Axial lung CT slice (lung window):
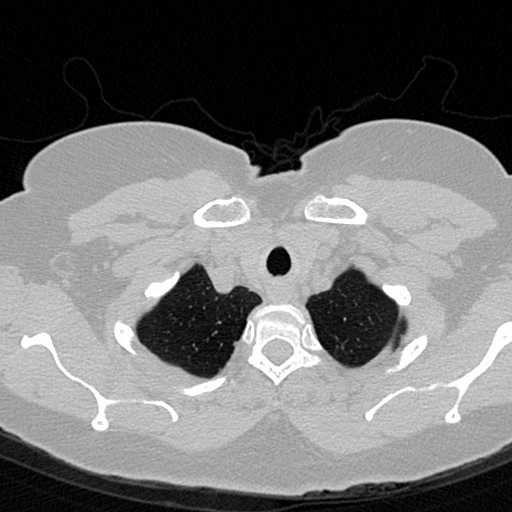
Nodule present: no